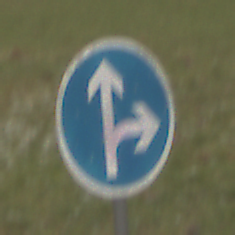
Verkehrszeichen: VorgeschriebeneFahrtrichtungGeradeausOderRechts
Umgebung: Outdoor, Nature
Tageszeit: Midday
Wetter: Overcast
Licht: Natural
Jahreszeit: NotSpecified
Kontrast: LowContrast